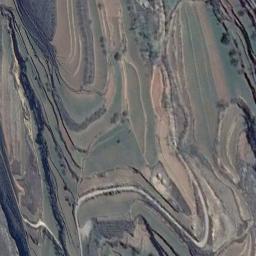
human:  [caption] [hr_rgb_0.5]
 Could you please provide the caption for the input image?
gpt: Many green plants are on the terrace .

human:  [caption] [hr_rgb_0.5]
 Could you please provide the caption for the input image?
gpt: A large layer of brown and green mixed terraces .

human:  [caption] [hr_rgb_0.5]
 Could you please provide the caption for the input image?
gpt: There is a winding path between the terraces .

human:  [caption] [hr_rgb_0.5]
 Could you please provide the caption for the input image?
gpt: The bare and green terrace is next to some trees .

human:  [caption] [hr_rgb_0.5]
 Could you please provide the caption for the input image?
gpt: There are many green terraces of different sizes .